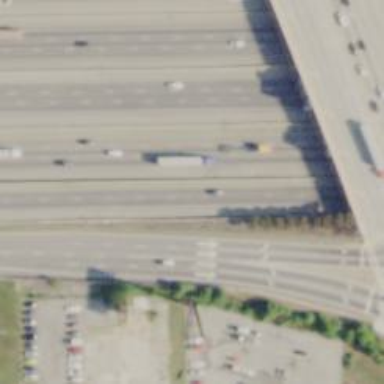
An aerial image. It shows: Asphalt motorway.